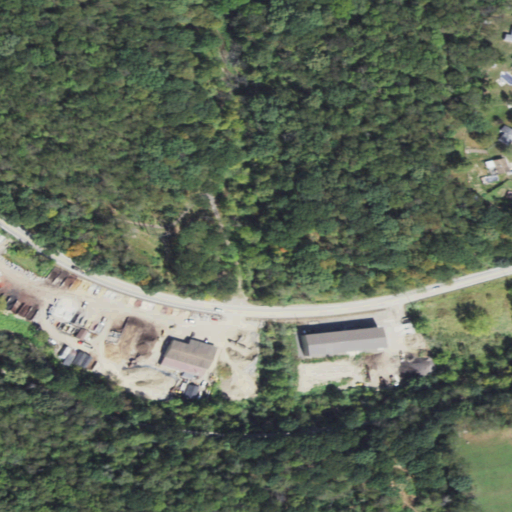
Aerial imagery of valley in Pennsylvania named Sleepy Hollow containing deciduous forest, medium intensity development, open development, low intensity development, mixed forest, and high intensity development